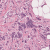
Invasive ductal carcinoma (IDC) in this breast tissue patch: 1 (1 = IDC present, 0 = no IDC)